Question:  I'm learning Unity 5 and I tried to add some water to my scene so I go to 'assets->Import Packages->Environment' & after that I go to 'Standard Assets->Environment->Water->Water->Prefabs->WaterProDaytime'.
But I don't know why it looks purple. Sounds really weird ! Can someone explain it to me why it happens and how can I fix that ? Thx...
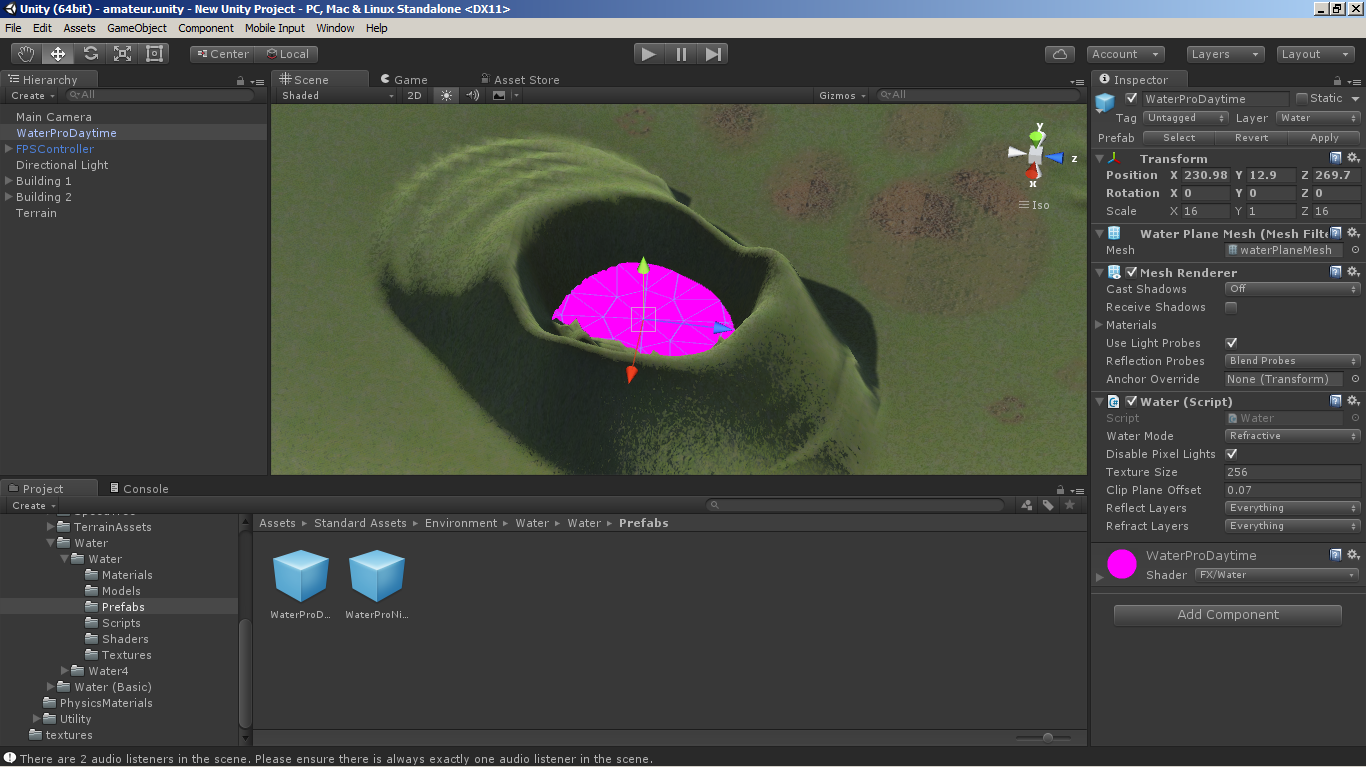
Answer: From your screenshot it looks like your shader is missing a link or doesn't exist.
Find your shader and reassign it in the inspector :)